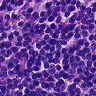
Metastatic tissue present: no